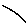
Label: line